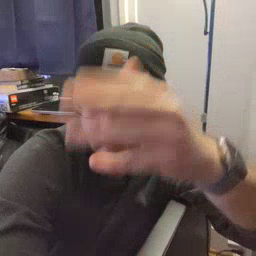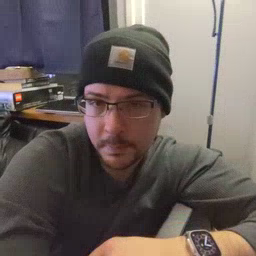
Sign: grandpa